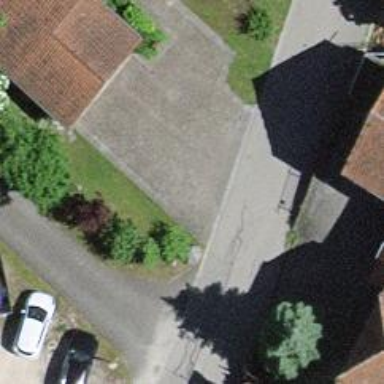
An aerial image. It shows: Asphalt road designated as living street.